Field crop: maize
Growth stage: 1
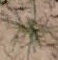
Species: salsola